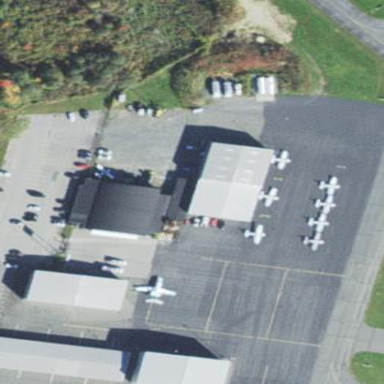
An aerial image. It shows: Hangar.